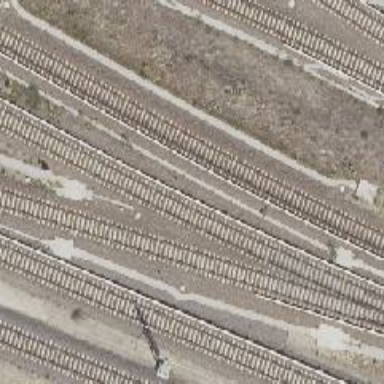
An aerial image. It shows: Light rail electrified railway.